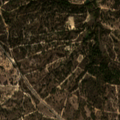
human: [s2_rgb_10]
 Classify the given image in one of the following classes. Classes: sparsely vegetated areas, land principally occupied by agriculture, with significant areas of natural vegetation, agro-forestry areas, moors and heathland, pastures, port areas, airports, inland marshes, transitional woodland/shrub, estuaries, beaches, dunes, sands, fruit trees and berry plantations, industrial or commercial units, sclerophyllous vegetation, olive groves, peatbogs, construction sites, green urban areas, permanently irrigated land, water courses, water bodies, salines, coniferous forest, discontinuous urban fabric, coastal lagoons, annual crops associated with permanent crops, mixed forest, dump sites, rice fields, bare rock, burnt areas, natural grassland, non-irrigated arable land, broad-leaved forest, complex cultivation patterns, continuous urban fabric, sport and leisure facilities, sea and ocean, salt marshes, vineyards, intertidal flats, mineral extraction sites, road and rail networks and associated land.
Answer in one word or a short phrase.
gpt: agro-forestry areas, broad-leaved forest, mixed forest